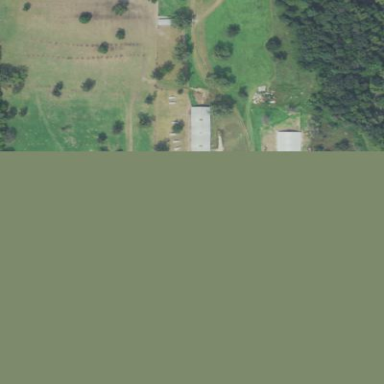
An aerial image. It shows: Plant nursery.